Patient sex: M
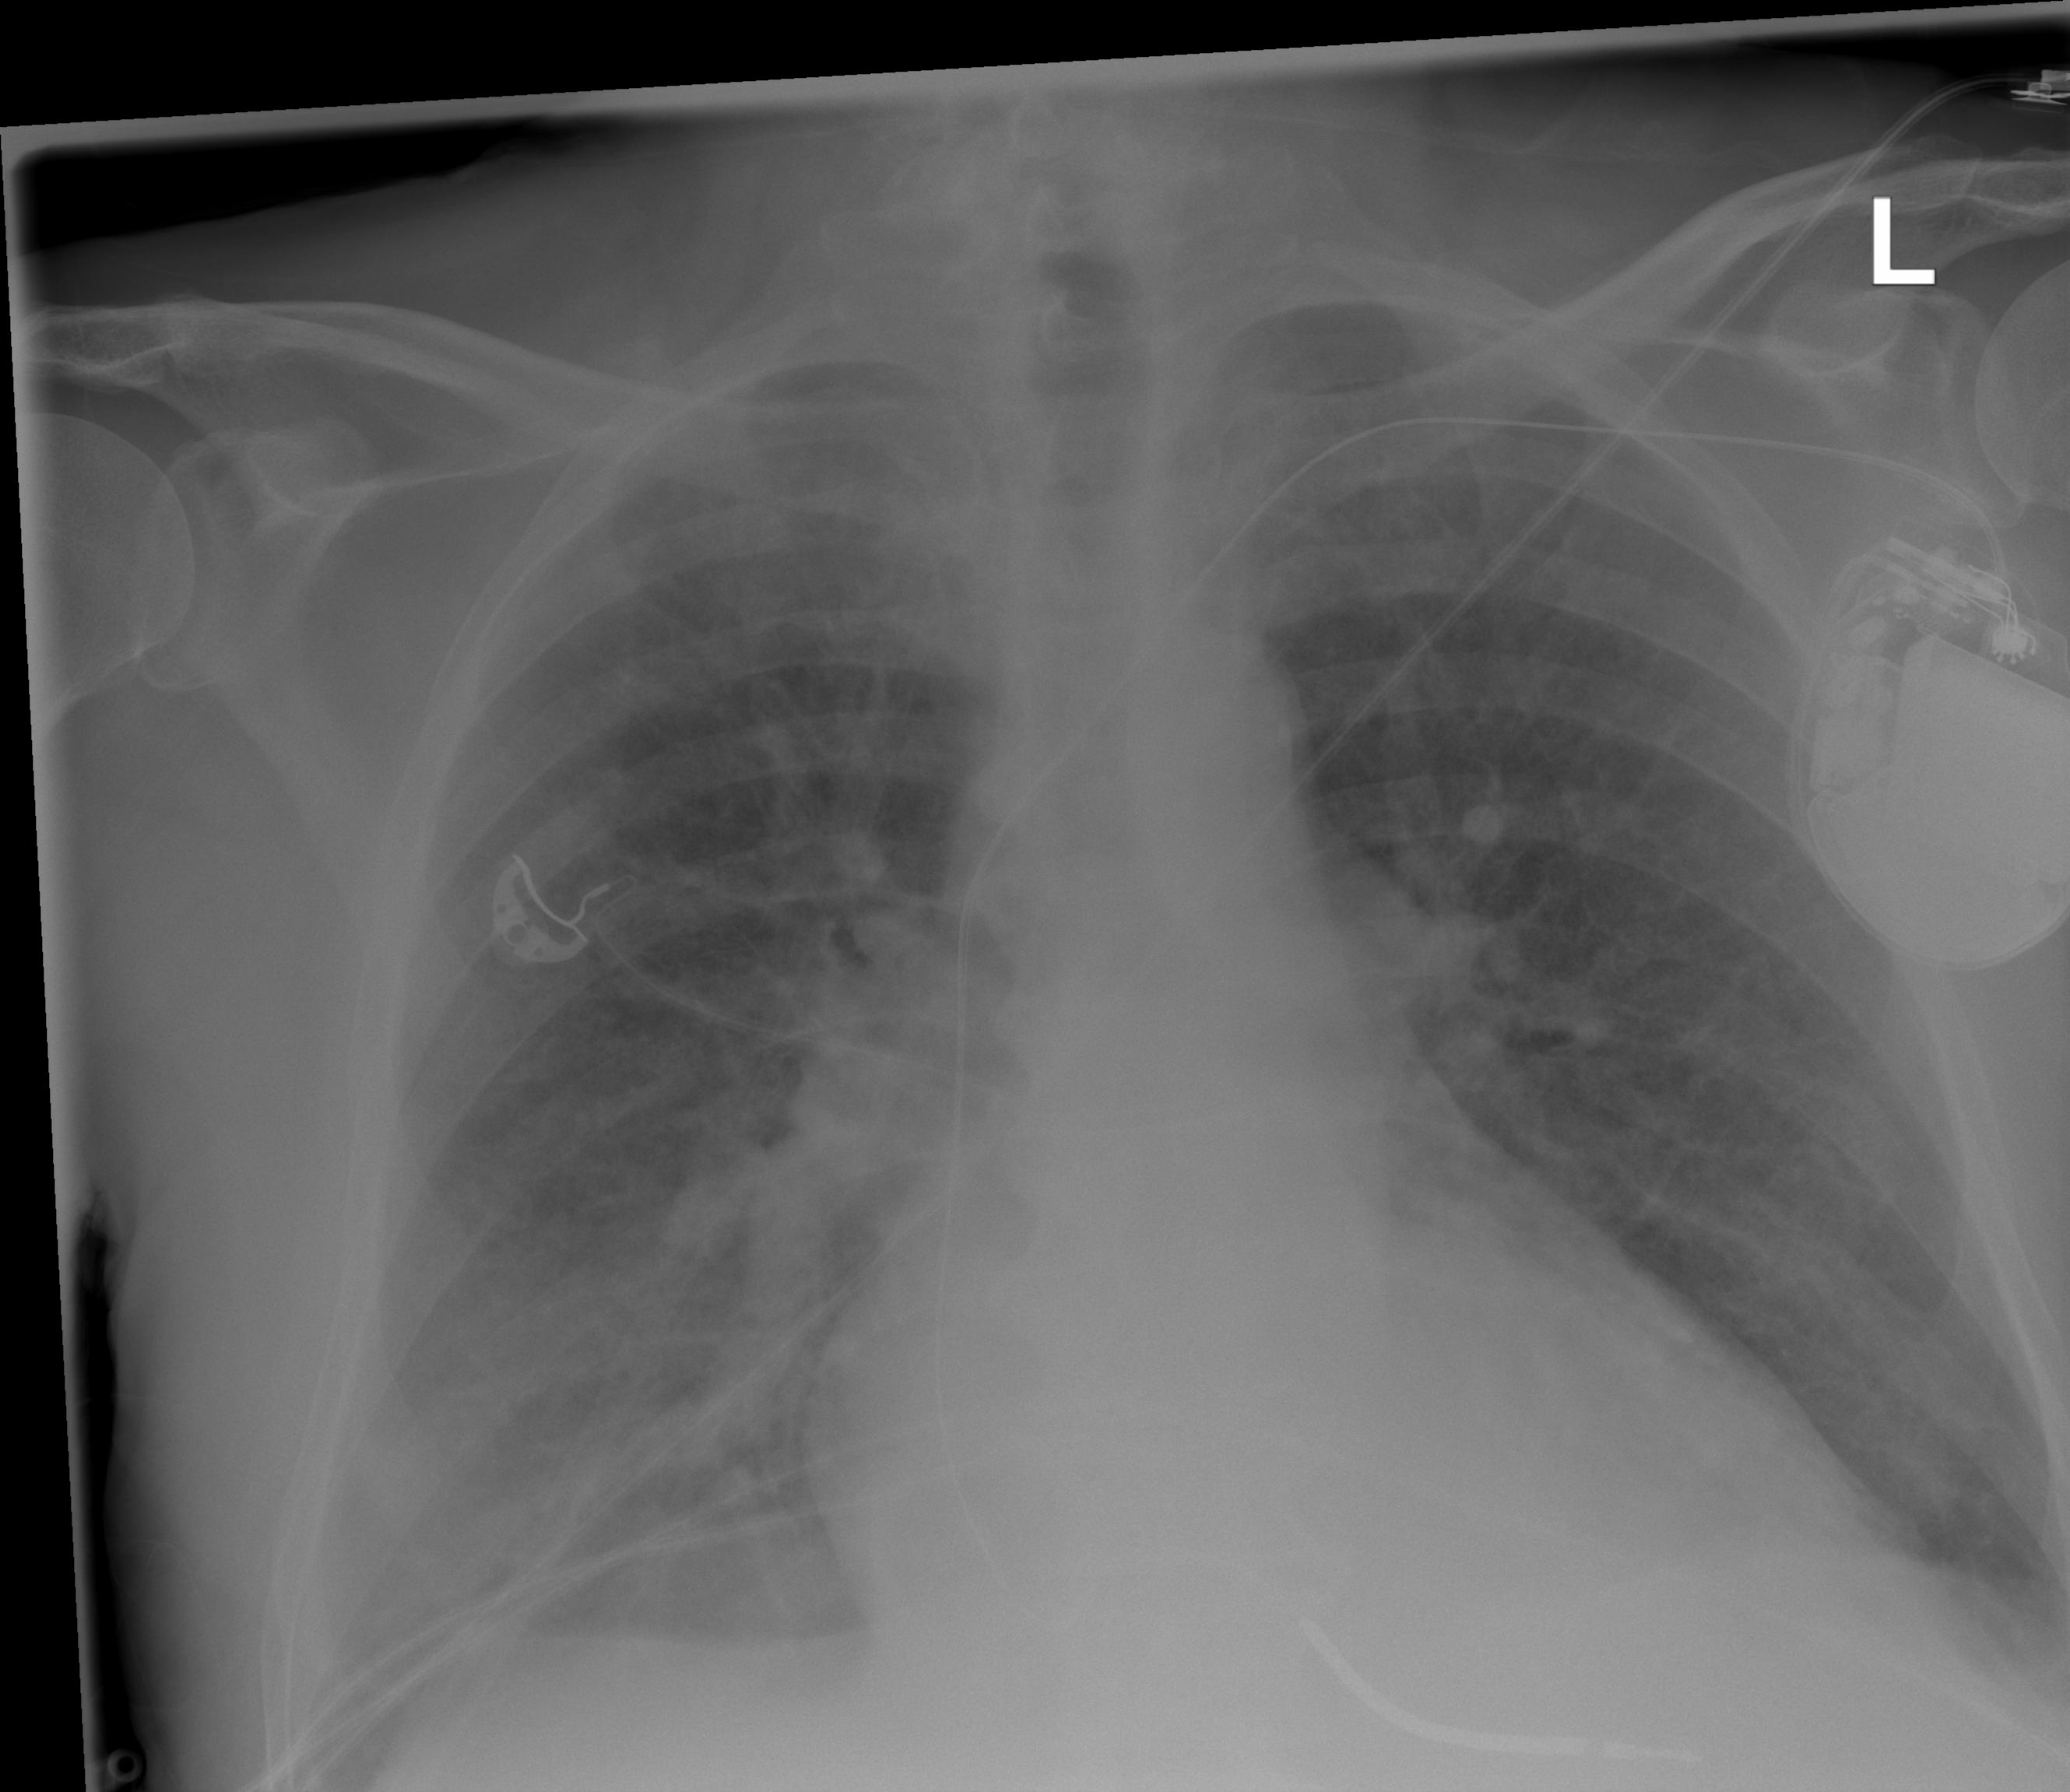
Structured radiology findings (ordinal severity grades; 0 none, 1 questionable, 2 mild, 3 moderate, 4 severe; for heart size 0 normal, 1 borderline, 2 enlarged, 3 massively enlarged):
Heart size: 2
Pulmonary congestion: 3
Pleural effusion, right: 1
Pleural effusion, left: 1
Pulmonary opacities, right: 2
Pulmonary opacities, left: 2
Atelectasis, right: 2
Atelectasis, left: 2